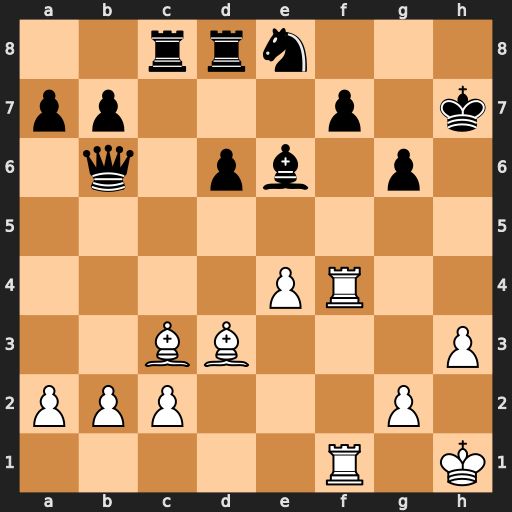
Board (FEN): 2rrn3/pp3p1k/1q1pb1p1/8/4PR2/2BB3P/PPP3P1/5R1K
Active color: w
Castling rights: -
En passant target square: -
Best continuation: Rh4+ Kg8 Rh8#